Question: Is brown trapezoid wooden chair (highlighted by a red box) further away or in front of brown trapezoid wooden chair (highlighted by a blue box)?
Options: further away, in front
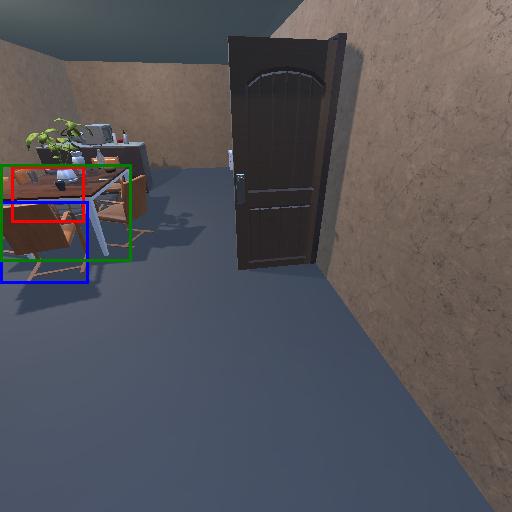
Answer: further away